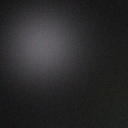
Screen state: off